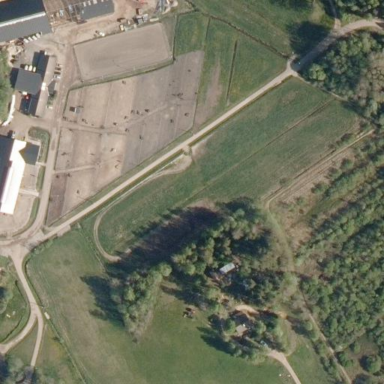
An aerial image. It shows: Sports centre for equestrian activities.